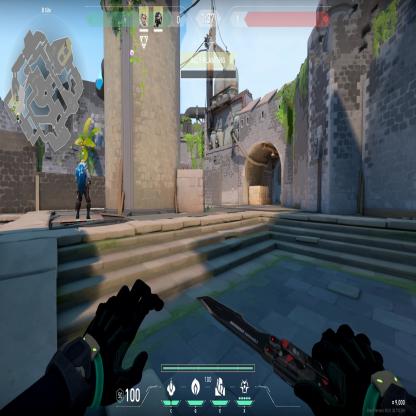
Label: teammate